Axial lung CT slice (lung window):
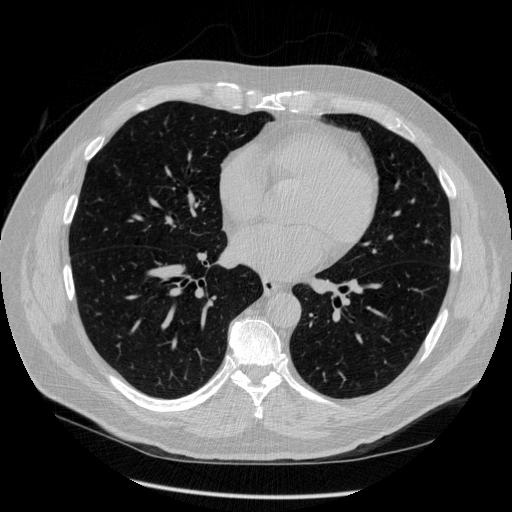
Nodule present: no